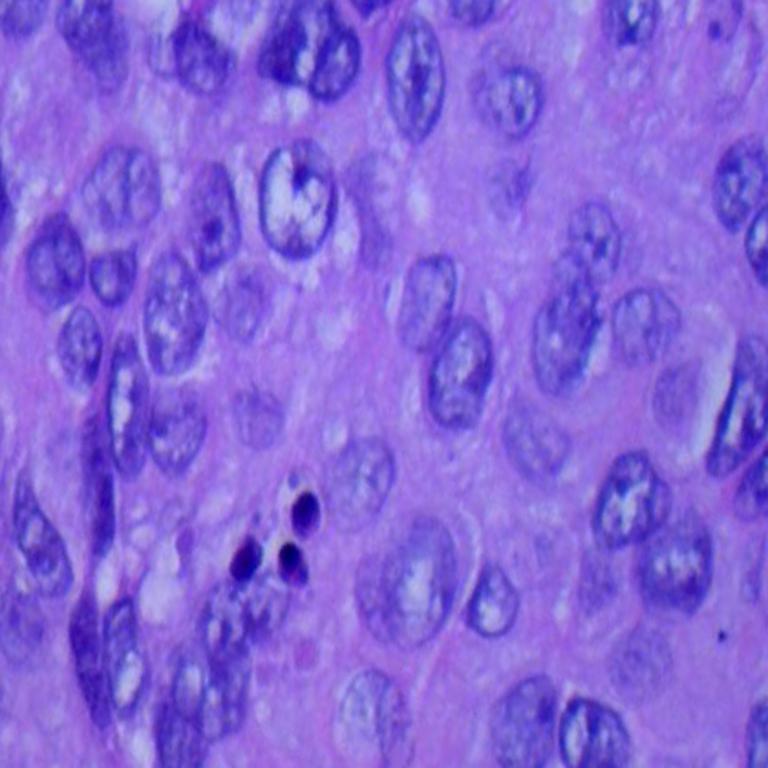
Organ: lung
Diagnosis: squamous carcinomas